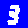
Digit: 3